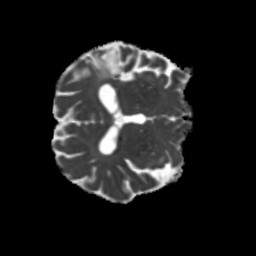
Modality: MD
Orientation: axial
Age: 63
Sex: male
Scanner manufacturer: siemens
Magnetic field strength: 3 T
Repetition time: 5.25 s
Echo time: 0.08 s